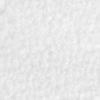
Label: no_change